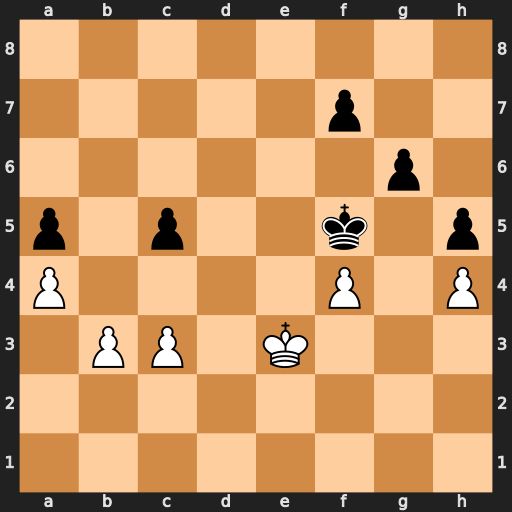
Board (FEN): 8/5p2/6p1/p1p2k1p/P4P1P/1PP1K3/8/8
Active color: w
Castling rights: -
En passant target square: -
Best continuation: b4 cxb4 cxb4 axb4 a5